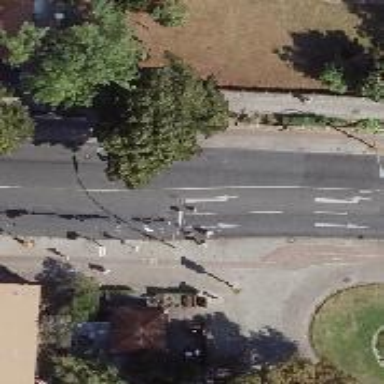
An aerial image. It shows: Secondary road with asphalt surface. There is separate sidewalk and cycle track.